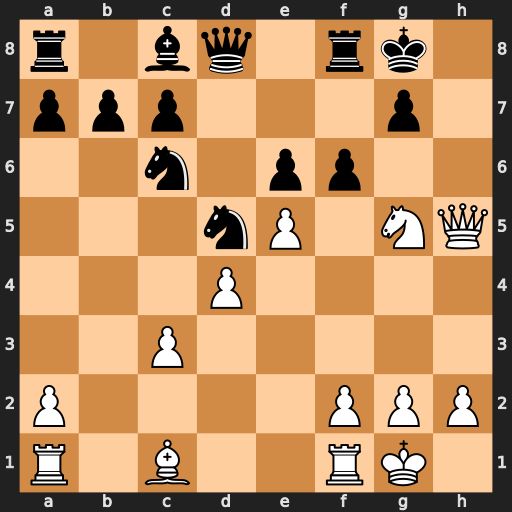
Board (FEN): r1bq1rk1/ppp3p1/2n1pp2/3nP1NQ/3P4/2P5/P4PPP/R1B2RK1
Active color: w
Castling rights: -
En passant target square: -
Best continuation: Qh7#